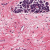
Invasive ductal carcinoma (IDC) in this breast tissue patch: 0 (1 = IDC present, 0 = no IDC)